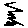
Label: zigzag